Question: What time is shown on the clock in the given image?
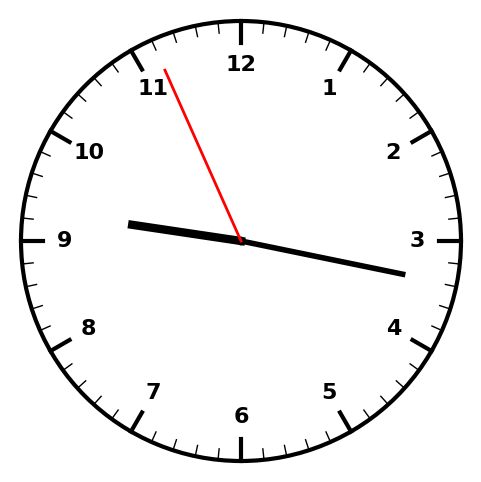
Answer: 09:16:56